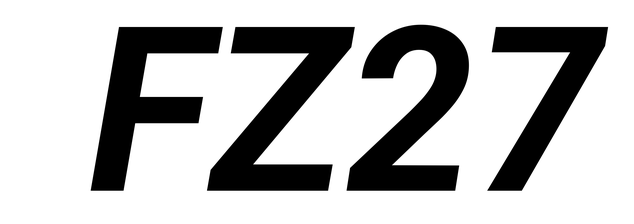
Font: Roboto-Italic_Bold_Italic